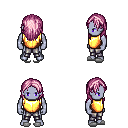
a pixel art fantasy rpg character, male body template, dark elf, purple skin, gold chest armor, metal pants, pink long hairstyle, white slippers, four views (front, back, left, right), 2x2 character sprite sheet, small pixel art, hard edges, no anti-aliasing